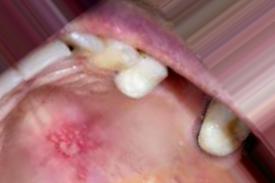
Condition: Mouth Ulcer